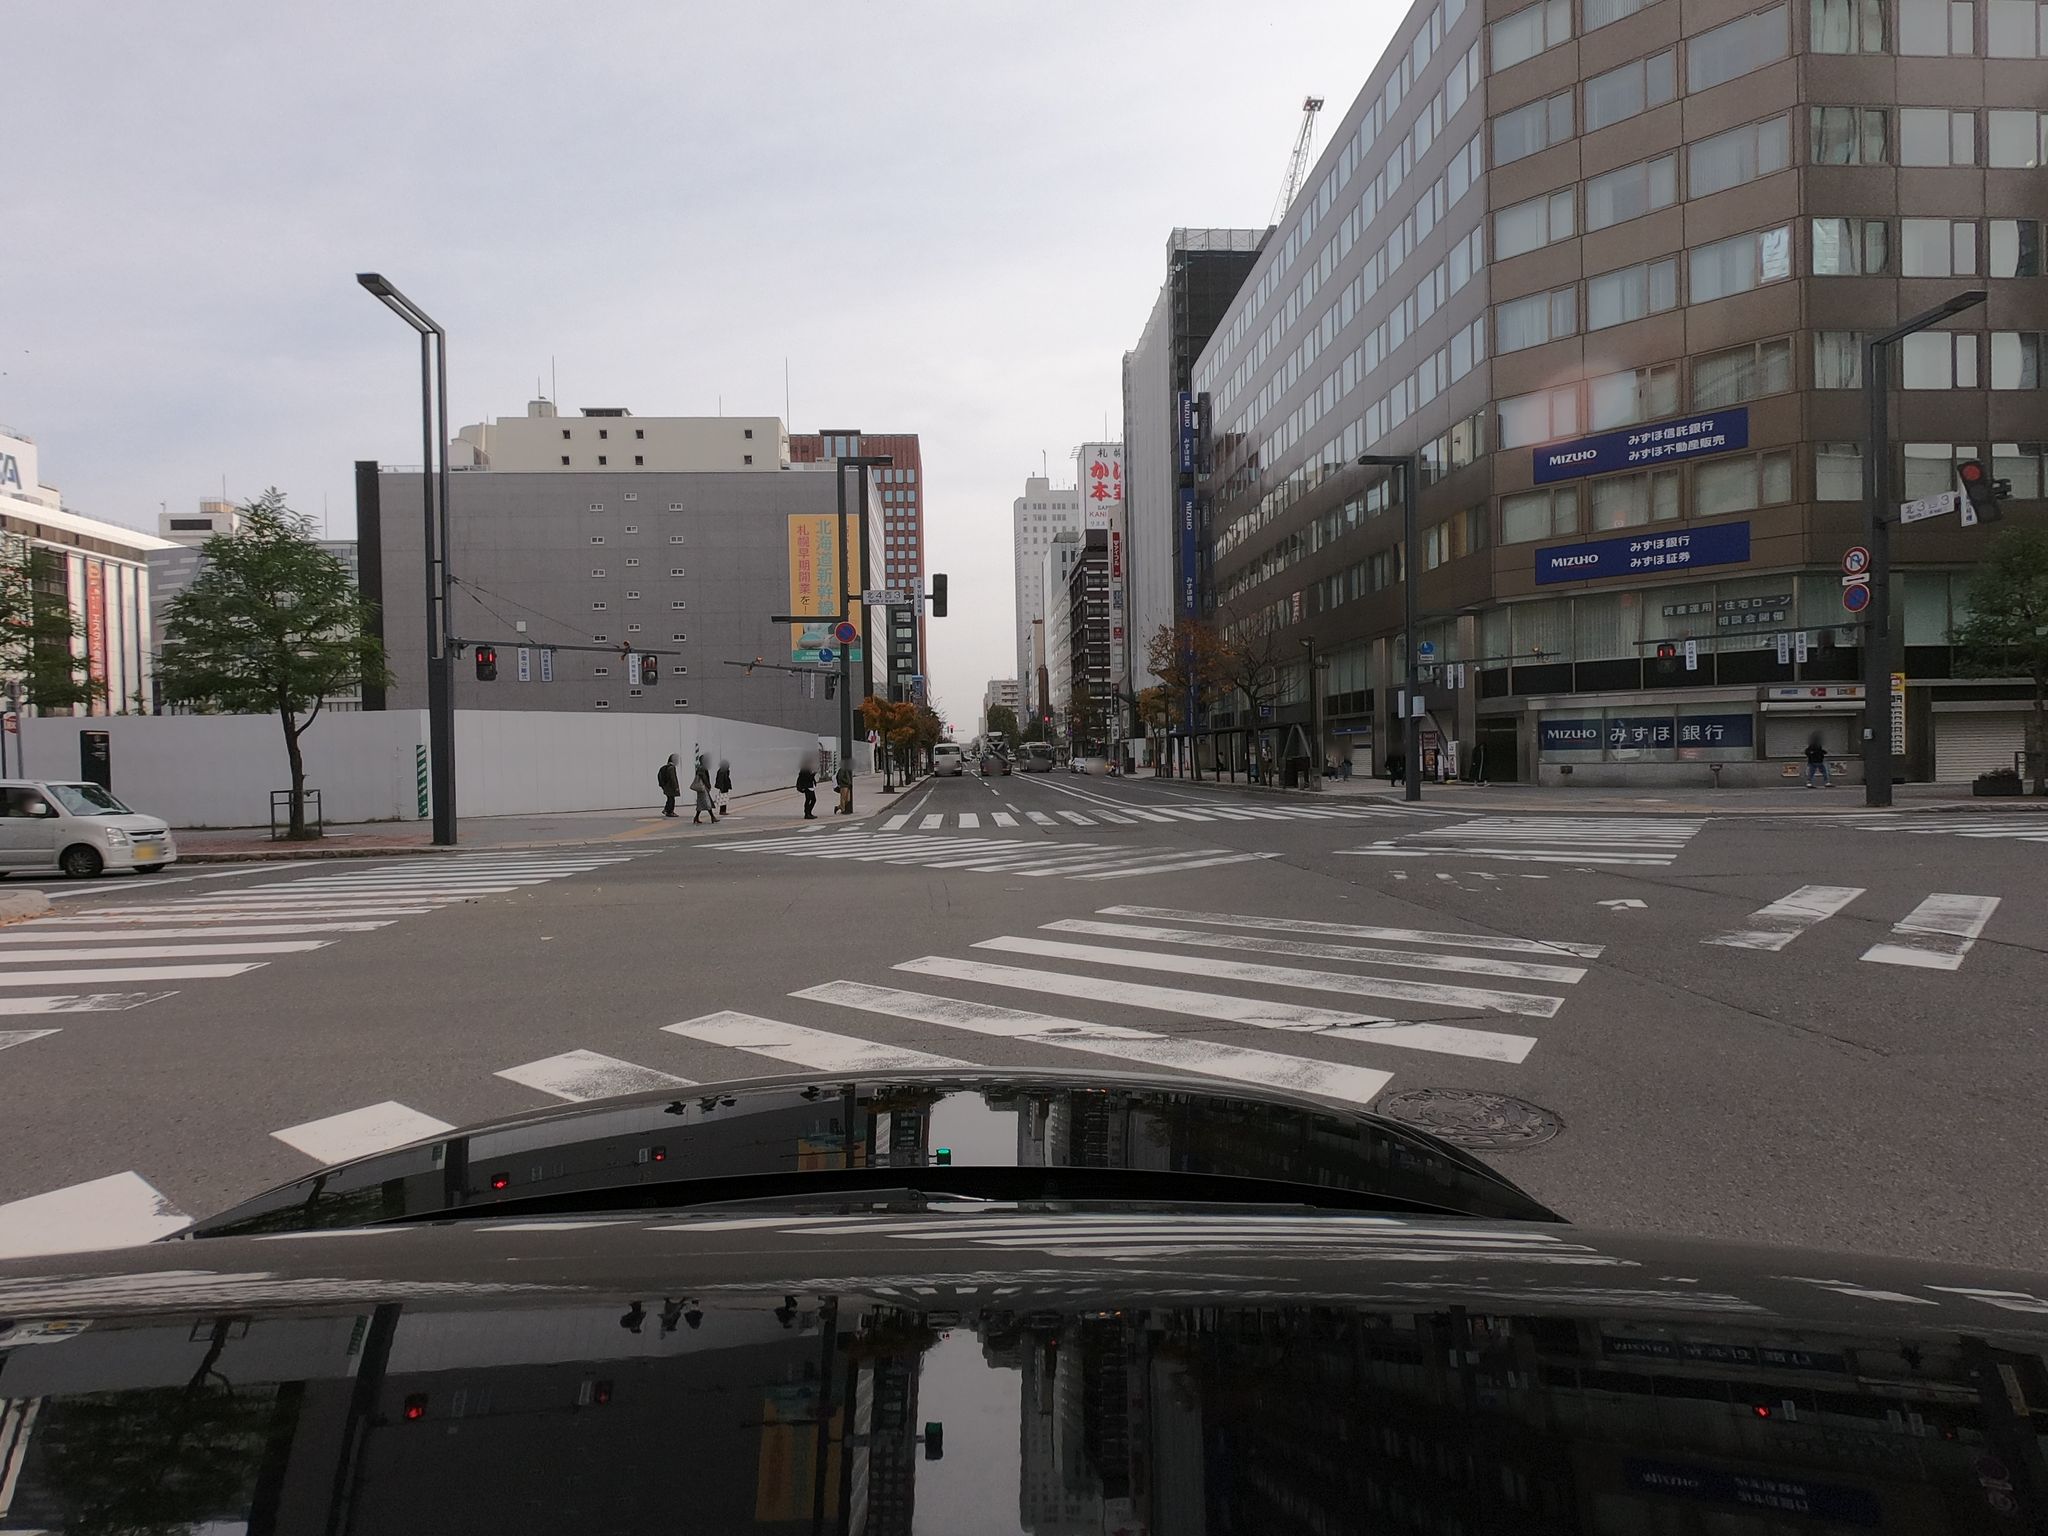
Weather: clear
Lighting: day
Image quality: good
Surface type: driving surface
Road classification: footway
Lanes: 2
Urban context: urban centre
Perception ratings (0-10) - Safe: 8.35, Lively: 8.53, Beautiful: 6.44, Boring: 2, Depressing: 2.23, Wealthy: 6.71